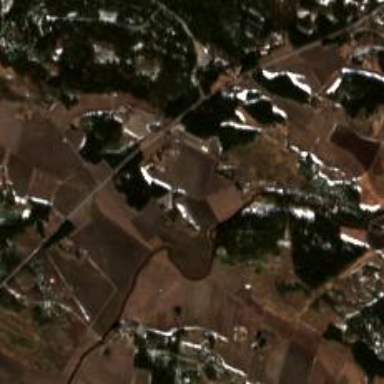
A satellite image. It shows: Picturesque farmland scene.